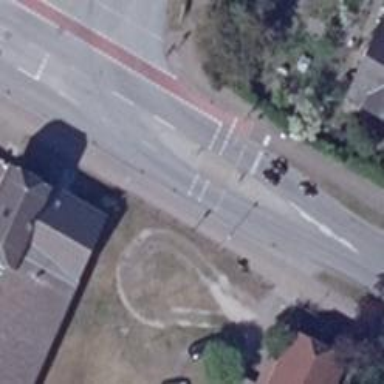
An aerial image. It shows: Road crossing with traffic signals and pedestrian island.